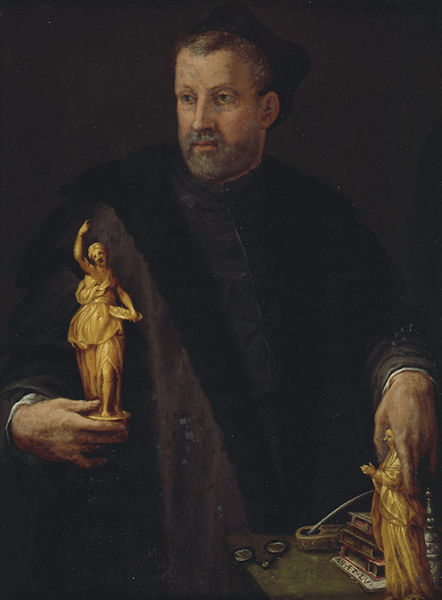
Titel: Bildnis eines Sammlers und Goldschmied
Künstler: Florentinischer Meister
Standort: Karlsruhe
Institution: Staatliche Kunsthalle Karlsruhe
Schlagwörter: dunkel, feder, gemälde, hand, kopf, mann, umhang, weiß, frauen, gelb, braun, frau, glas, hut, licht, mund, nase, ohr, profil, schwarz, stirn, tisch, blick, hochformat, alt, bart, hemd, jacke, kappe, mütze, augen, federn, gesicht, halten, pelz, silber, vollbart, bildnis, herr, hände, portrait, porträt, auge, figur, geistlicher, gewand, gold, mantel, händler, paar, tanzen, ohren, renaissance, skulptur, statue, fell, schrift, bücher, schreibtisch, man, figuren, bischof, muse, plastik, kniestück, oben, unten, buch, links, künstler, greifen, brille, buchstaben, nerz, allegorie, kunst, statuette, tinte, kneifer, zwickel, zwicker, skulpturen, pfarrer, handwerker, dunke, statuen, portät, jesus, schreiben, wams, priester, griechenland, niederländer, gelehrter, lupe, golden, schreiber, tintenfass, statuetten, sammler, maria, brau, kästchen, behälter, monokel, altdeutsch, sinnend, elfenbein, bildhauer, rembrant, goldschmied, kenner, neuzeit, schmied, holbein, frua, liebhaber, attribute, schaube, bronzen, stauette, alte meister, tanzend, zeigt, frauenfiguren, augenglas, binokel, baret, voluminös, barret, tuschefeder, 16. jahrhundert, siebzehntes jahrhundert, schaut, b+cher, stutue, nasei, bart#blick, feder brille, volumnös, bücherr, blickt